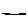
Label: line